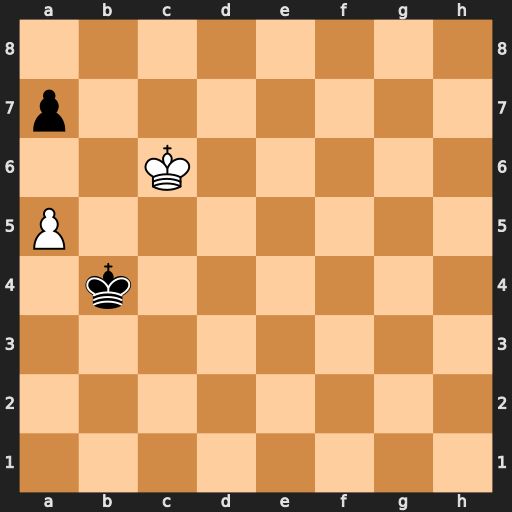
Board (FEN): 8/p7/2K5/P7/1k6/8/8/8
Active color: w
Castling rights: -
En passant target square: -
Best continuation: a6 Ka5 Kb7 Kb5 Kxa7 Kc6 Kb8